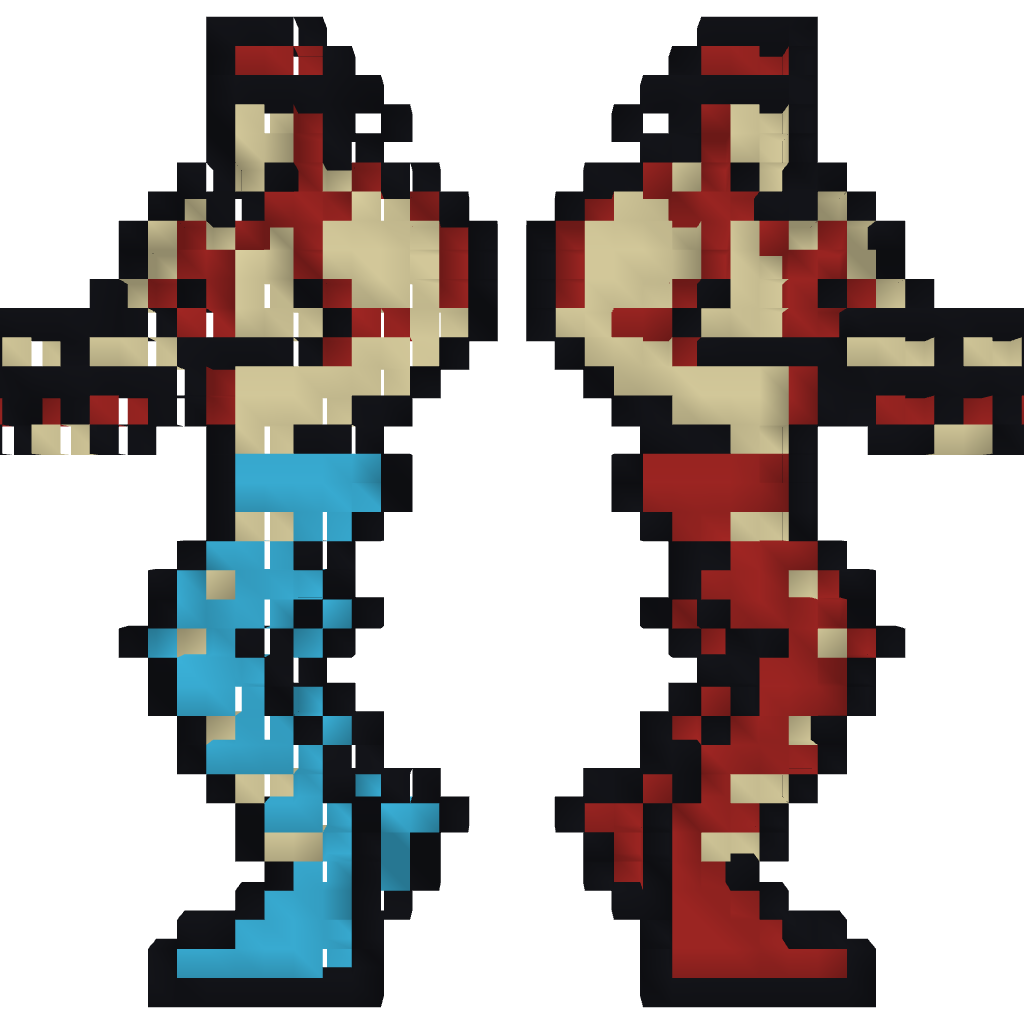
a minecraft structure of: Contra